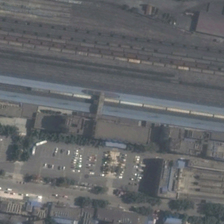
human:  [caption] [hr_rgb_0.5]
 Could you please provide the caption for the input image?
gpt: some buildings and a parking lot are in one side of a railway station .

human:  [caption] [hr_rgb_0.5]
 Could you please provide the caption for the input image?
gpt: some buildings and a parking lot are in one side of a railway station .

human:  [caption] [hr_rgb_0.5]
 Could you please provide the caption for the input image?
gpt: some buildings and a parking lot are in one side of a railway station .

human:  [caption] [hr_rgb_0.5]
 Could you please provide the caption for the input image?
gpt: some buildings and a parking lot are in one side of a railway station .

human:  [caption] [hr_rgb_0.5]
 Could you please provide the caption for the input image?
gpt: some buildings and a parking lot are in one side of a railway station .